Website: home-depot
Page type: customer-info-address
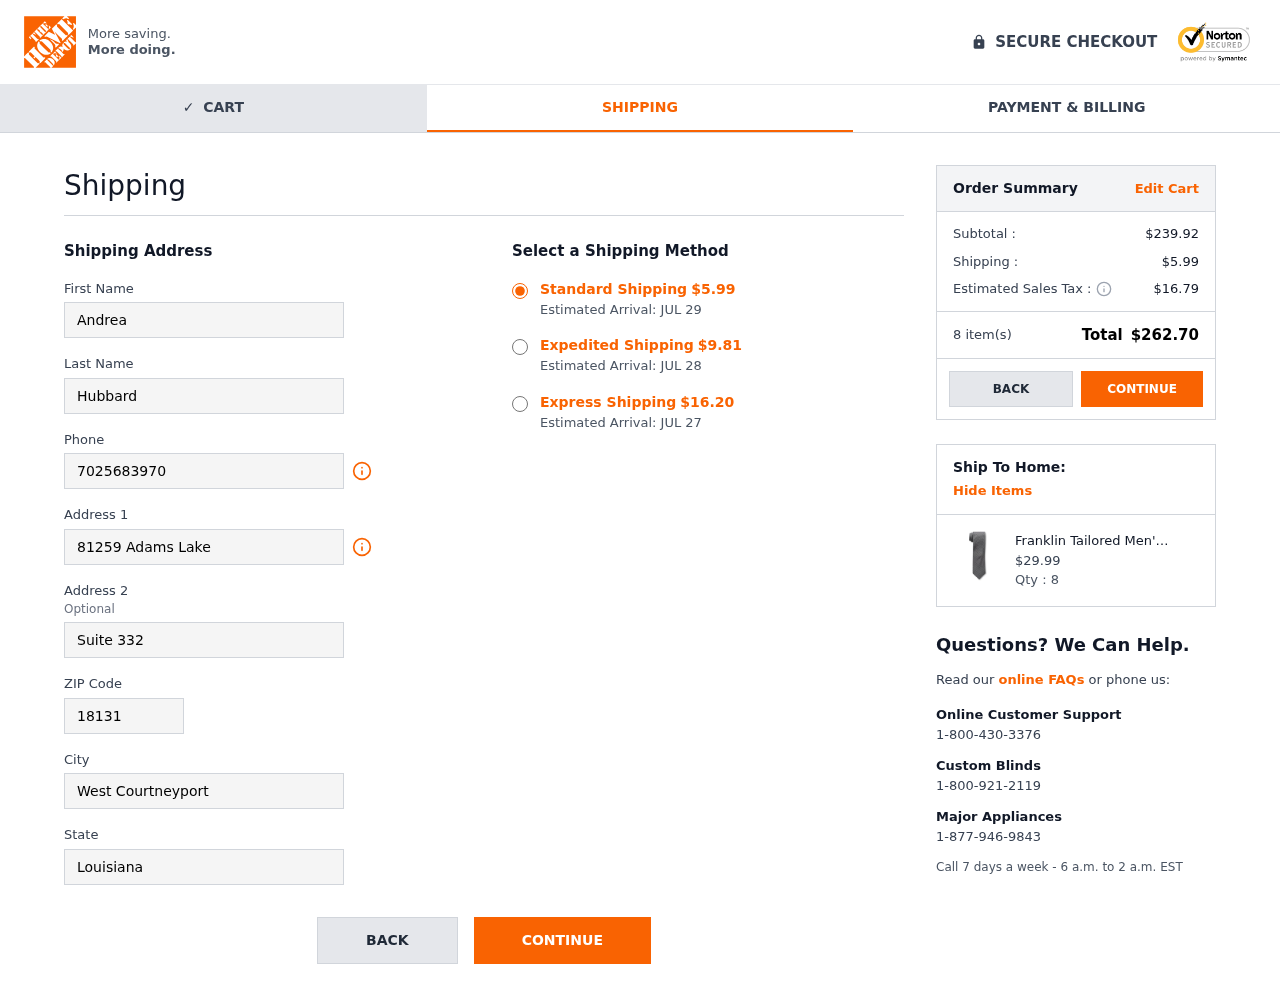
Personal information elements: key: PII_CITY
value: West Courtneyport
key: PII_FIRSTNAME
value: Andrea
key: PII_LASTNAME
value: Hubbard
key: PII_PHONE
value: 7025683970
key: PII_POSTCODE
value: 18131
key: PII_STATE
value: Louisiana
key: PII_STREET
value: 81259 Adams Lake
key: PII_STREET2
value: Suite 332
Product elements: key: PRODUCT1_NAME
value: Franklin Tailored Men's Small Circle Tie, Black
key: PRODUCT1_PRICE
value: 29.99
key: PRODUCT1_QUANTITY
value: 8
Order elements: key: ORDER_SHIPPING_COST
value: $5.99
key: ORDER_DELIVERY_DATE
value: Estimated Arrival: JUL 29
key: ORDER_SHIPPING_COST_EXPEDITED
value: $9.81
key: ORDER_DELIVERY_DATE_EXPEDITED
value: Estimated Arrival: JUL 28
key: ORDER_SHIPPING_COST_EXPRESS
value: $16.20
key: ORDER_DELIVERY_DATE_EXPRESS
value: Estimated Arrival: JUL 27
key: ORDER_SUBTOTAL
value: $239.92
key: ORDER_TAX
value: $16.79
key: ORDER_NUM_ITEMS
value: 8 item(s)
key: ORDER_TOTAL
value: $262.70